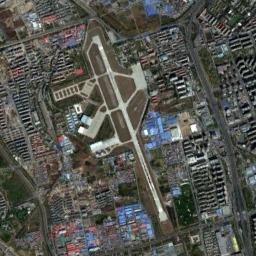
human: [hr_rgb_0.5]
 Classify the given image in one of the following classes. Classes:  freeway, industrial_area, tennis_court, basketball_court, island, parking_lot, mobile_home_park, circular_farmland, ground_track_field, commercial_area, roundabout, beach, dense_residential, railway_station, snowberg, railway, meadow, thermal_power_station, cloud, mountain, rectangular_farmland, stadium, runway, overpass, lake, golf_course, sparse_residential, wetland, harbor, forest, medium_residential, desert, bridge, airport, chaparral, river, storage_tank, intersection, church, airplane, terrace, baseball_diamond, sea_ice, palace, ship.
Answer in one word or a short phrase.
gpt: airport